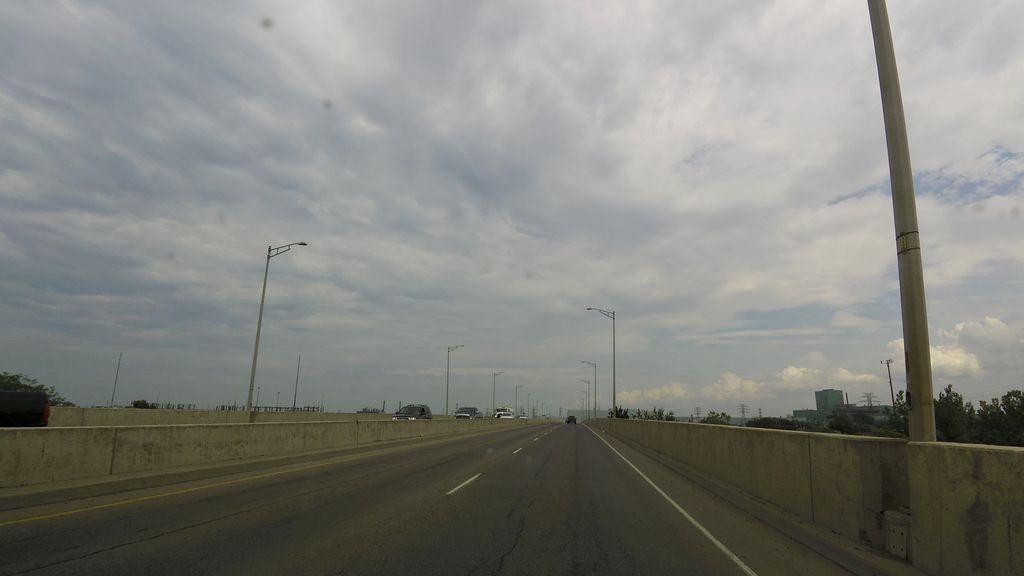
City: hamilton